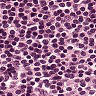
Metastatic tissue present: no